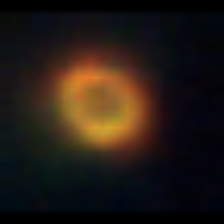
Taxon: NanoPlankton
Group: Other